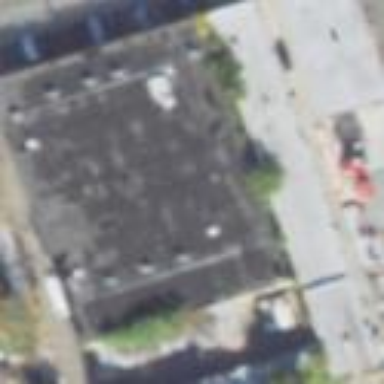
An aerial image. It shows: Commercial building.